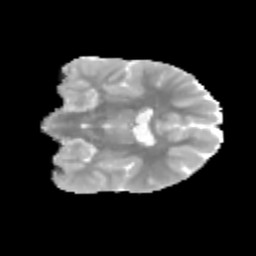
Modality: MD
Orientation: coronal
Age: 13
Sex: male
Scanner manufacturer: siemens
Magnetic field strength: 3 T
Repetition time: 3.8 s
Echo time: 0.07 s